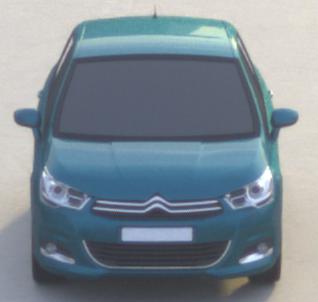
Make: Citroen
Model: C4 VTi 95
Detailed model: C4 (II)
Model produced from: 2012/08
Model produced until: 2013/06
Doors: 5
Color: blue
Road condition: dry road
Daytime: sunrise or sunset
Contrast: low contrast